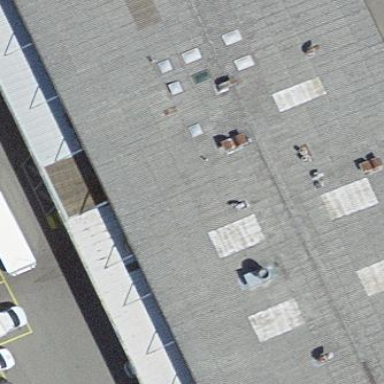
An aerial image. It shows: Building with tile roof.